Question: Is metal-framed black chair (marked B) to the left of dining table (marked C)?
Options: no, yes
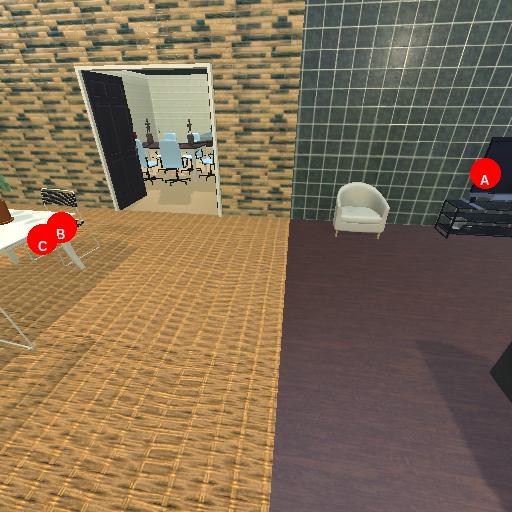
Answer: no